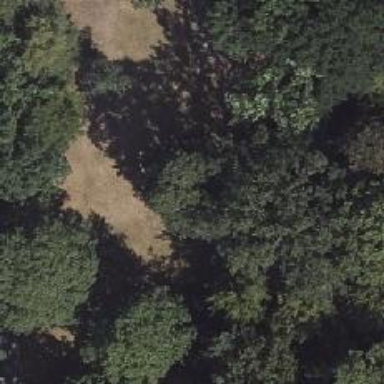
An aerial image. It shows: Broadleaved deciduous tree located in park.